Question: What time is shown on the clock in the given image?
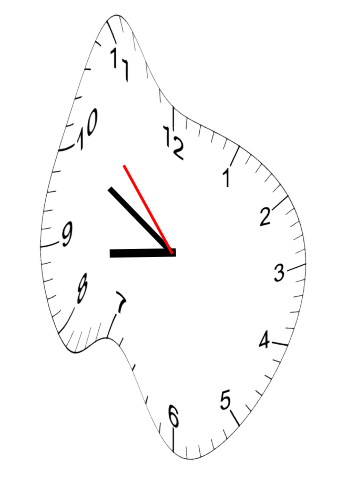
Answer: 08:49:53